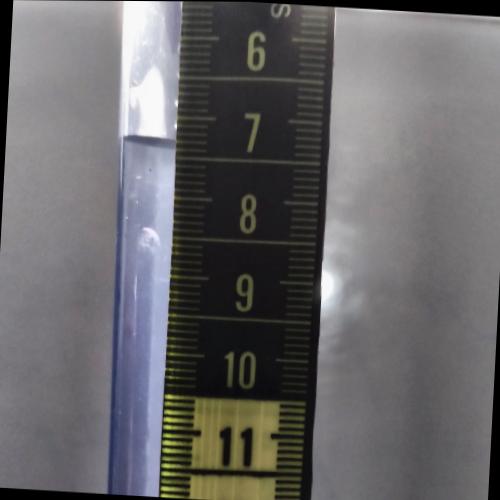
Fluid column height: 7.3 cm